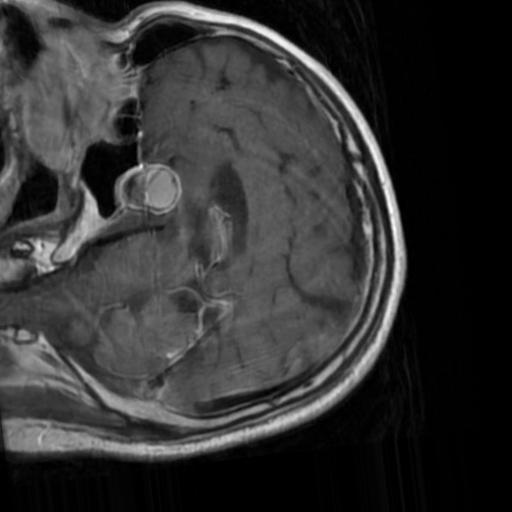
Label: brain_tumor